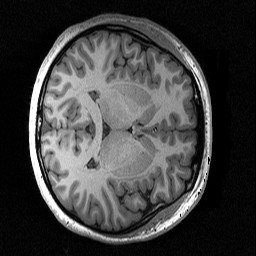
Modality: T1w
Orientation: axial